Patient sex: F
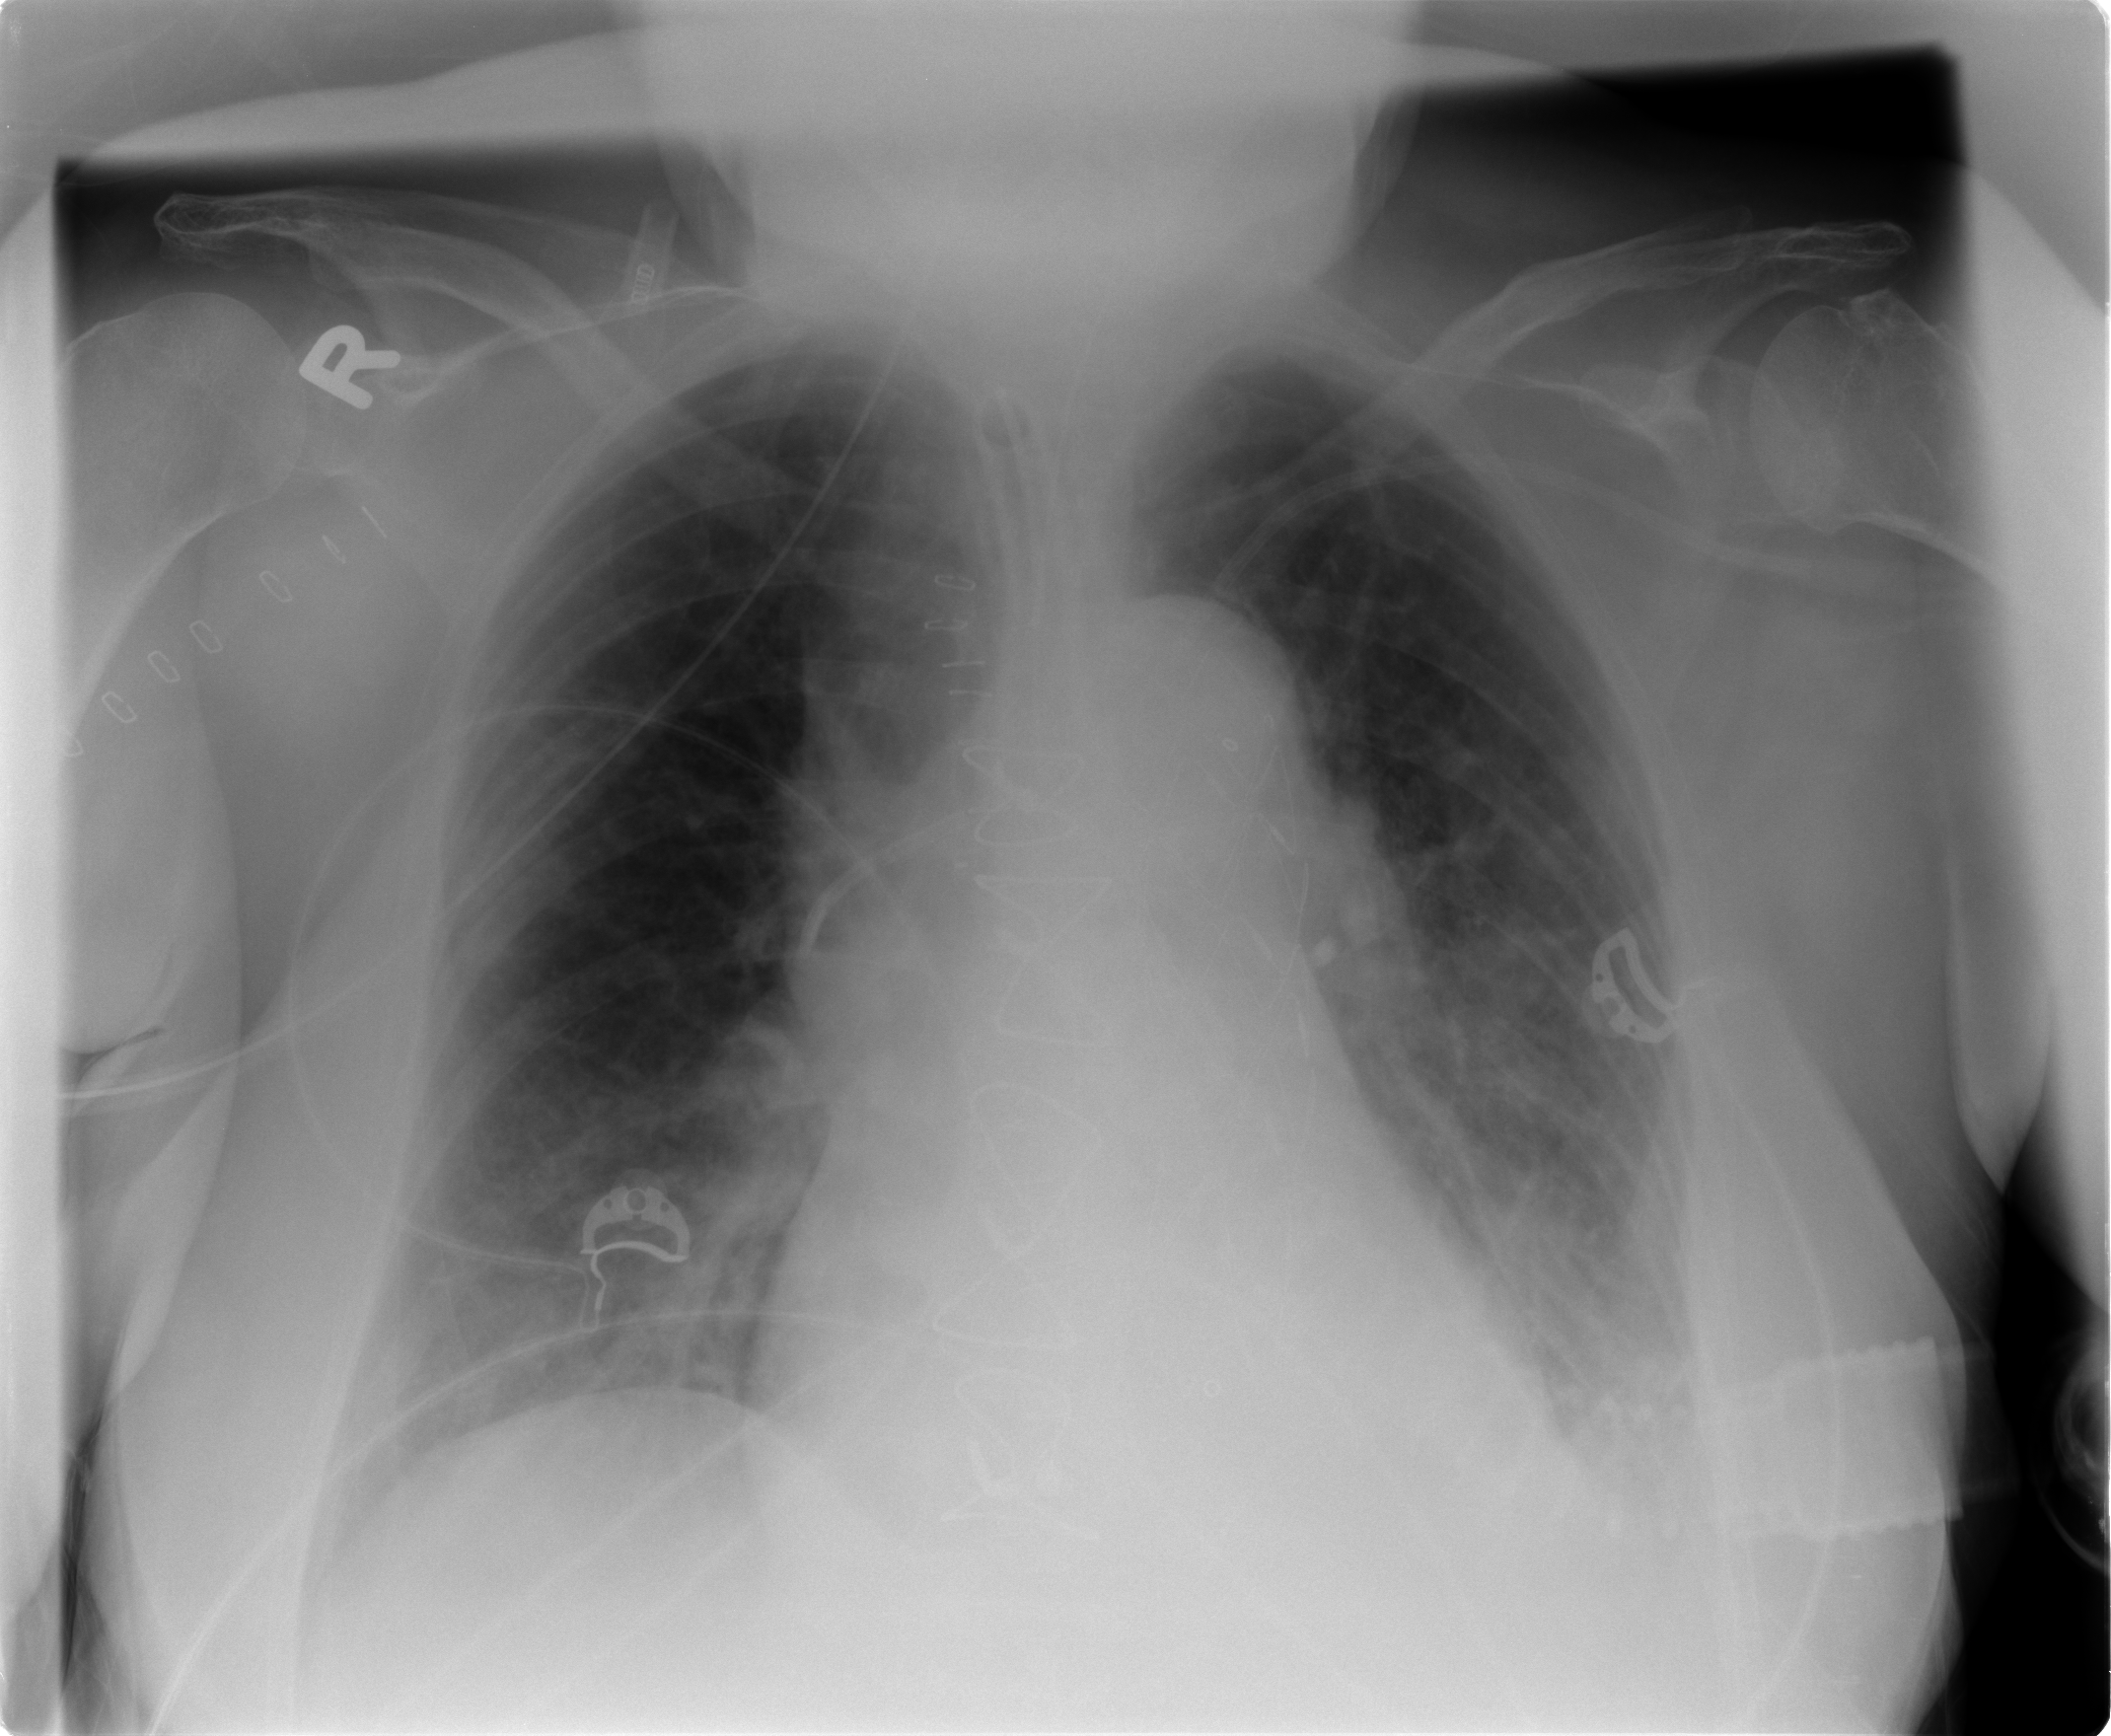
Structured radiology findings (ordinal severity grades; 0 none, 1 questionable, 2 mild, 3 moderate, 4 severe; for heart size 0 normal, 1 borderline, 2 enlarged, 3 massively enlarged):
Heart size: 2
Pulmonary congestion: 3
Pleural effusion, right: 2
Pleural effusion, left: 2
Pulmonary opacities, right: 0
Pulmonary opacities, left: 0
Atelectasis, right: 2
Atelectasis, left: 2